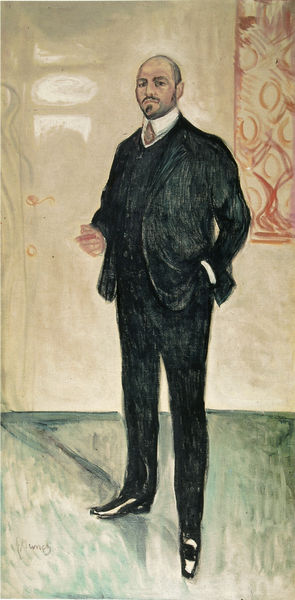
Titel: Portrait Walther Rathenau
Künstler: Edvard Munch
Standort: Bergen
Institution: Rasmus Meyers Samlinger
Schlagwörter: dunkel, gemälde, hand, mann, schatten, weiß, grün, impressionismus, hell, hintergrund, licht, orange, raum, schwarz, zeichnung, zimmer, rot, expressionismus, muster, ornament, teppich, anzug, bart, hemd, hose, jacke, wand, kragen, mensch, präsentation, stehen, bild, bildnis, herr, portrait, porträt, spiegelung, boden, decke, haltung, schuhe, kahl, schnurbart, steif, tapete, wandteppich, krawatte, glatze, aufrecht, lack, knöpfe, hemdkragen, selbstporträt, weste, foto, corinth, stolz, munch, schraffur, stand, manschette, hodler, tasche, liebermann, kravatte, schlips, lackschuhe, wandbild, repräsentativ, sacko, industrieller, lckschuhe, jarkett